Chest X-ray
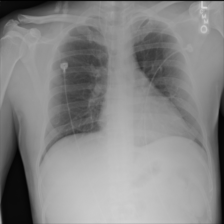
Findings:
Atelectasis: negative
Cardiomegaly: negative
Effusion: negative
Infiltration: negative
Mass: negative
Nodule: negative
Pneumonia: negative
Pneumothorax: negative
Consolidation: negative
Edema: negative
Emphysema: negative
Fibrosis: negative
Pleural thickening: negative
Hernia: negative